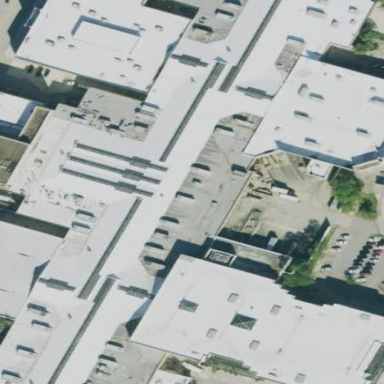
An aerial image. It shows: Mall building.